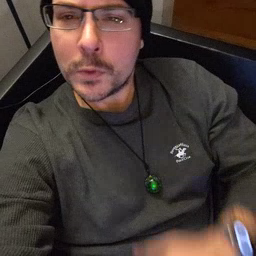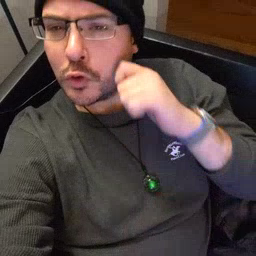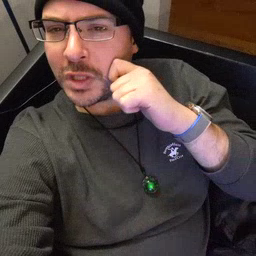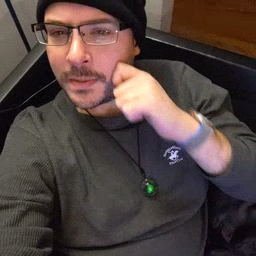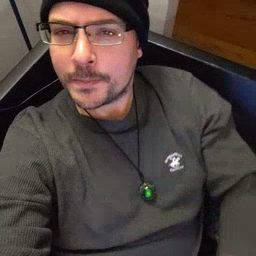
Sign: cheek